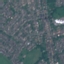
Land use / land cover class: Residential